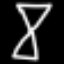
Label: hourglass